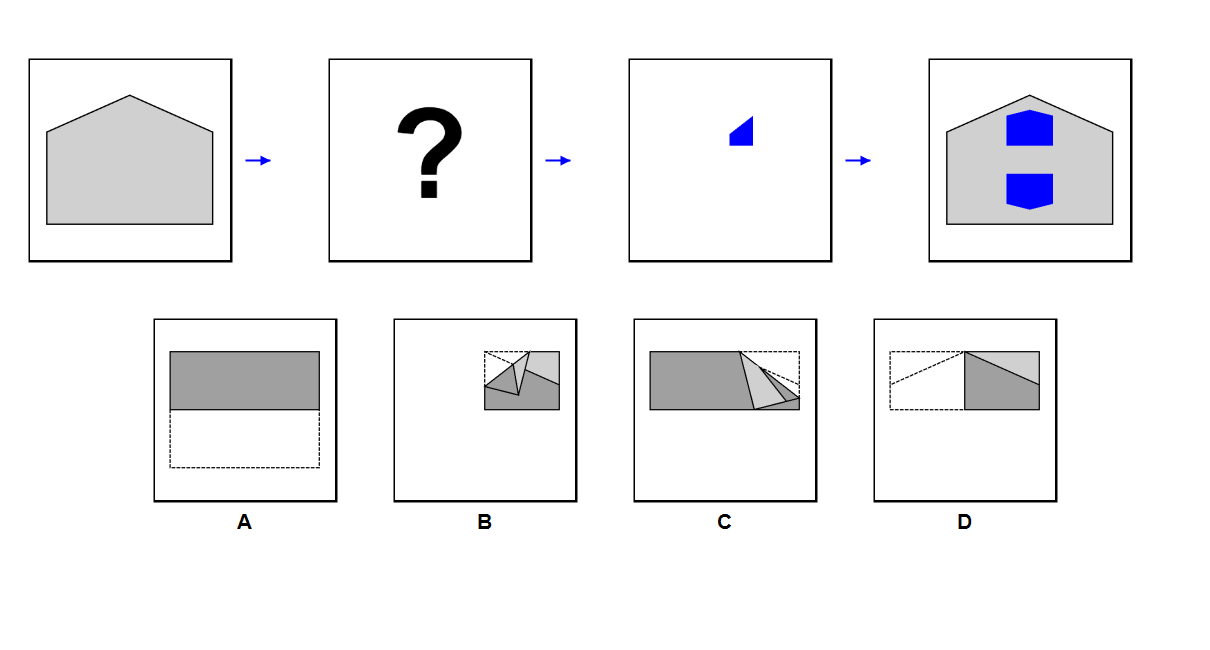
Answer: C